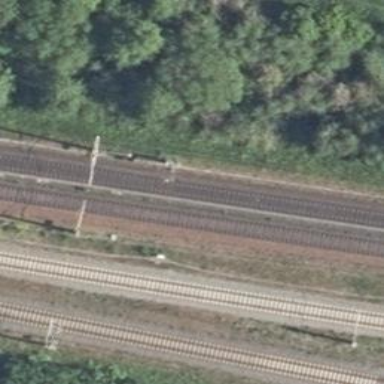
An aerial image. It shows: Railway signal.